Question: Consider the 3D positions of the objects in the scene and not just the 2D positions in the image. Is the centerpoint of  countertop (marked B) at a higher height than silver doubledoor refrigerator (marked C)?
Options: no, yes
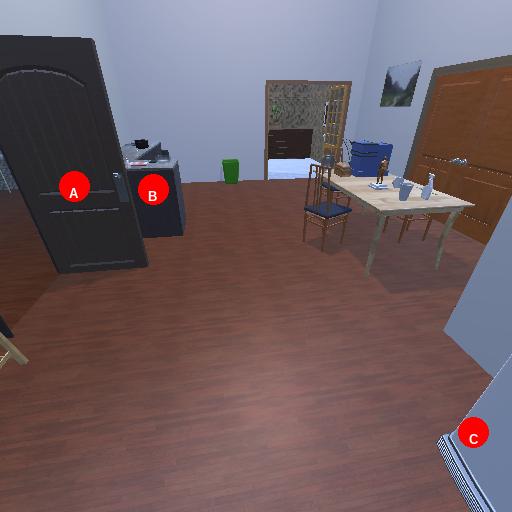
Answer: no